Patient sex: F
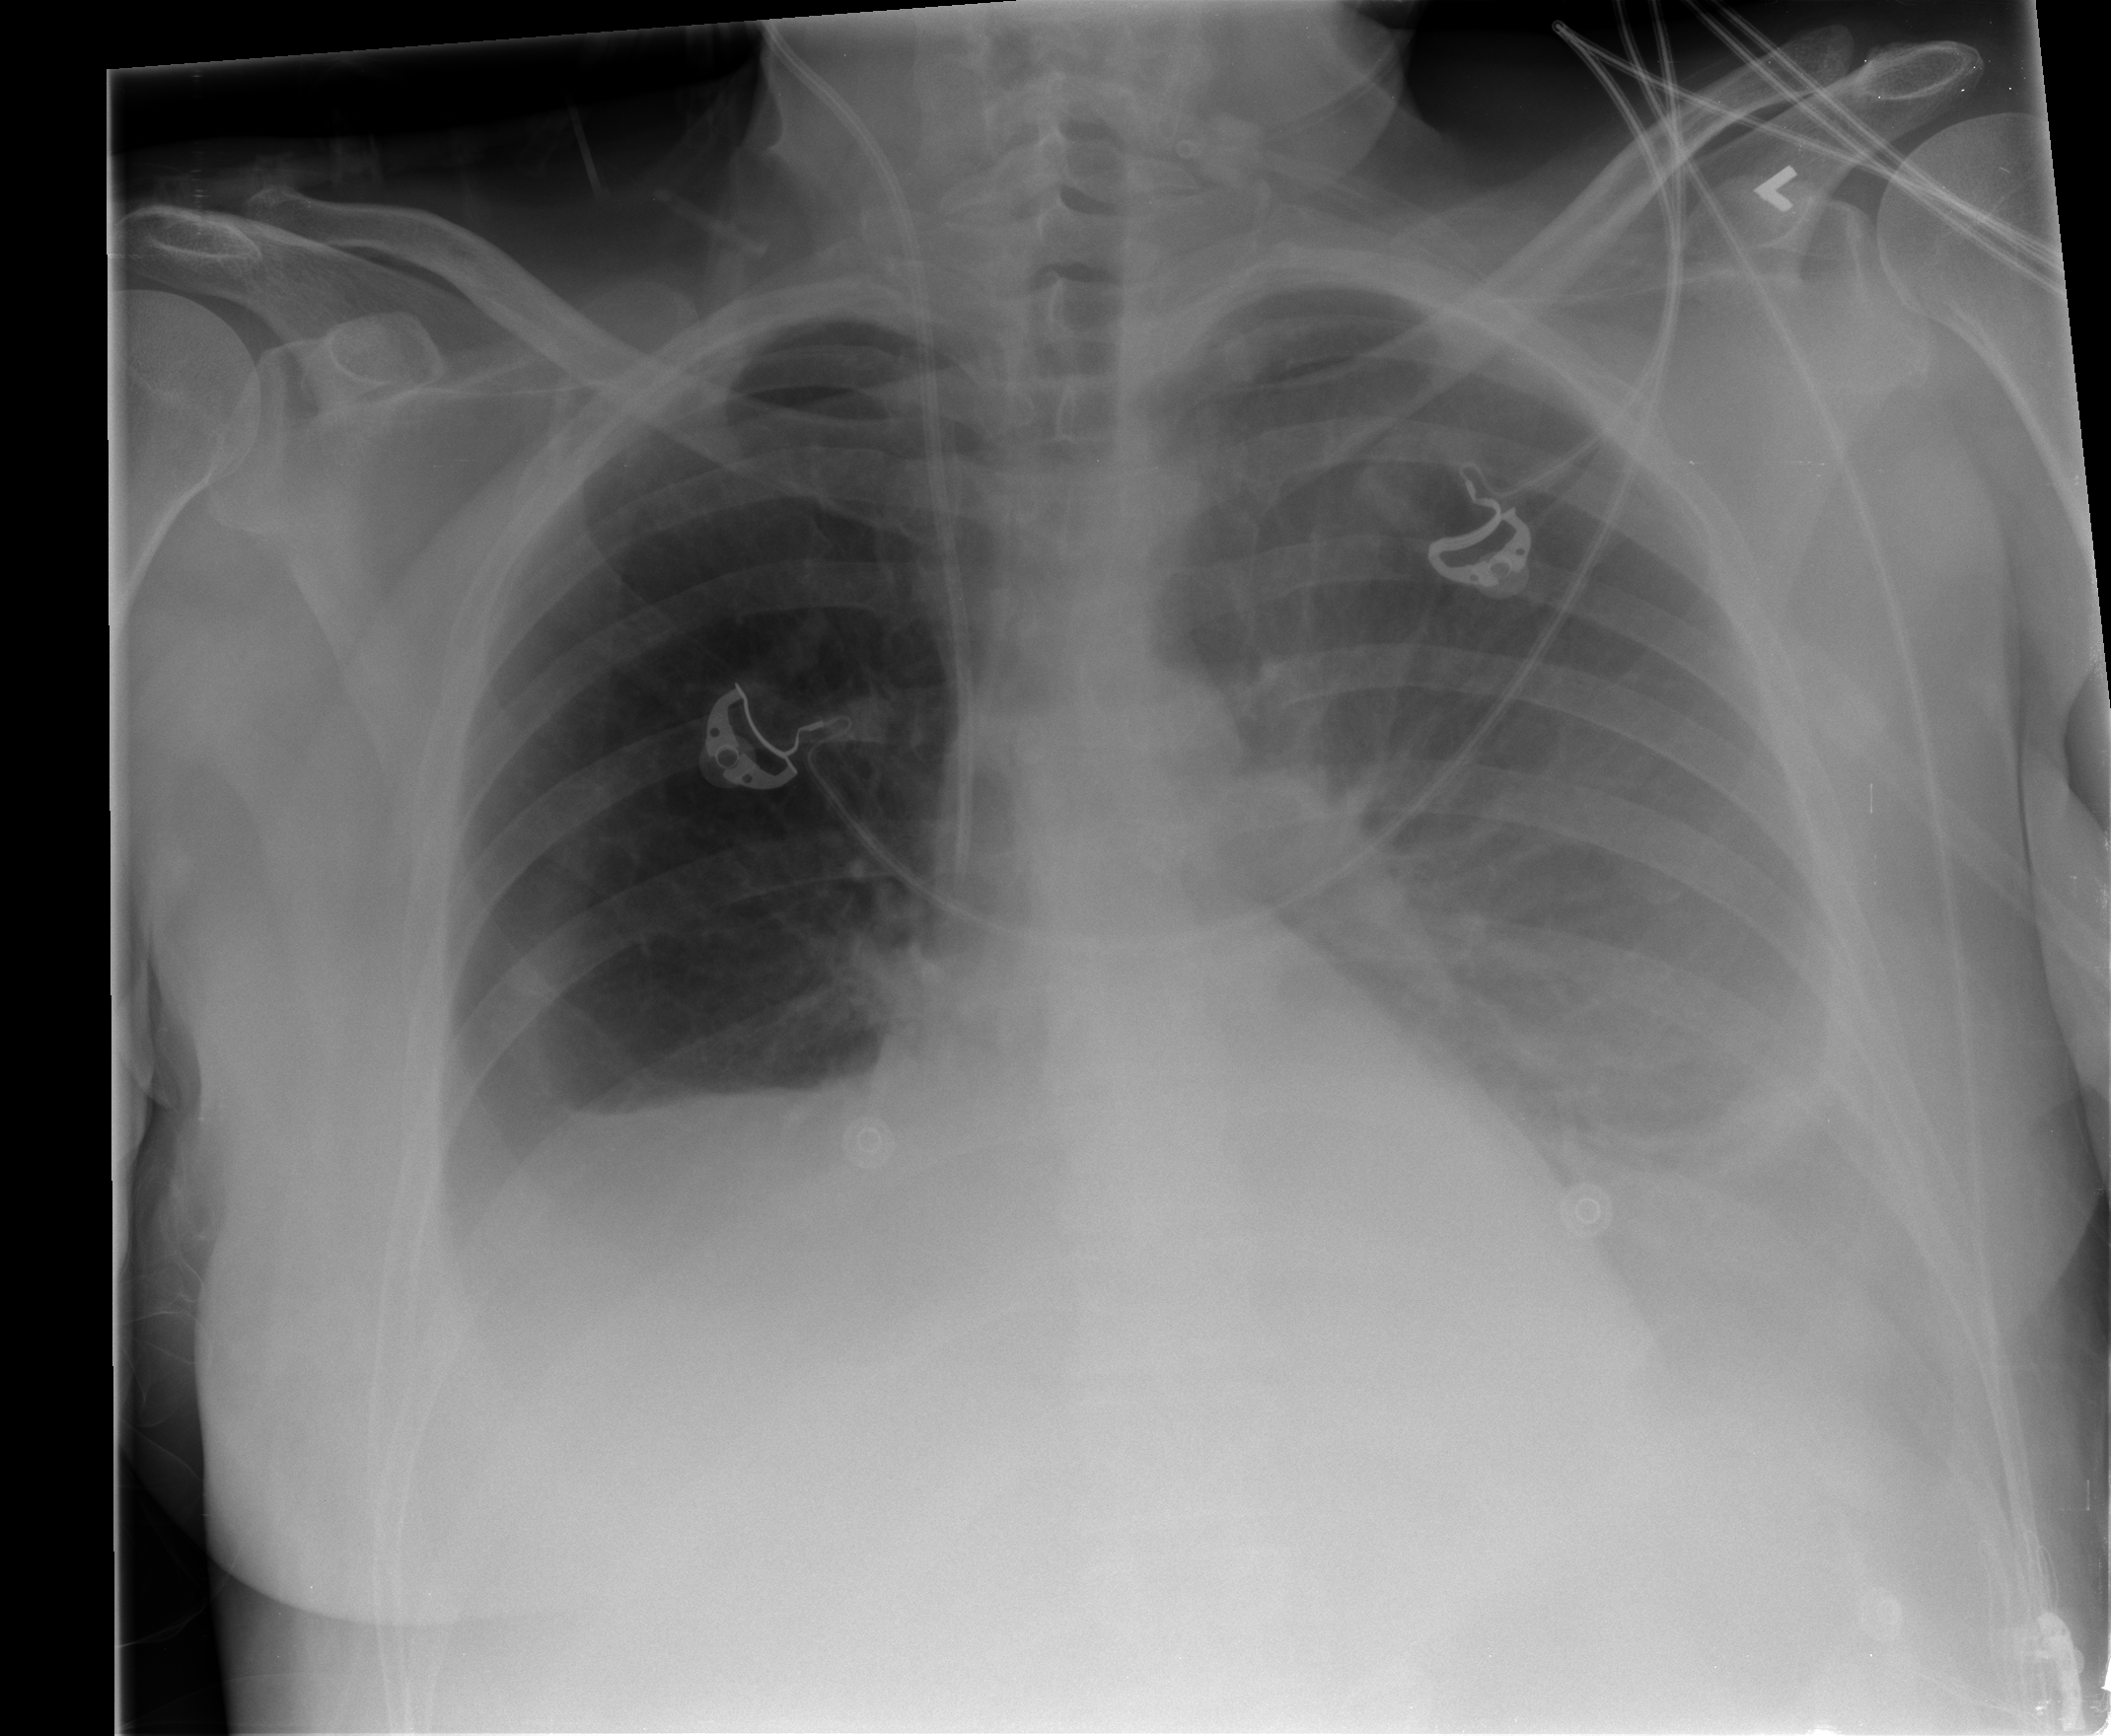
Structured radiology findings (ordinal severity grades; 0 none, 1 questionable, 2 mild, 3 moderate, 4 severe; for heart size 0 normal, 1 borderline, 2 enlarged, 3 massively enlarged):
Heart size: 0
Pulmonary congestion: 0
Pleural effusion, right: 2
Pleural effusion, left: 3
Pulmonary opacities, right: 0
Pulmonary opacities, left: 0
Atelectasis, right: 0
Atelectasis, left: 2